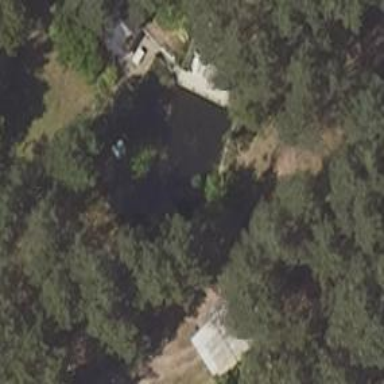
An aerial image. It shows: Pond surrounded by natural water.